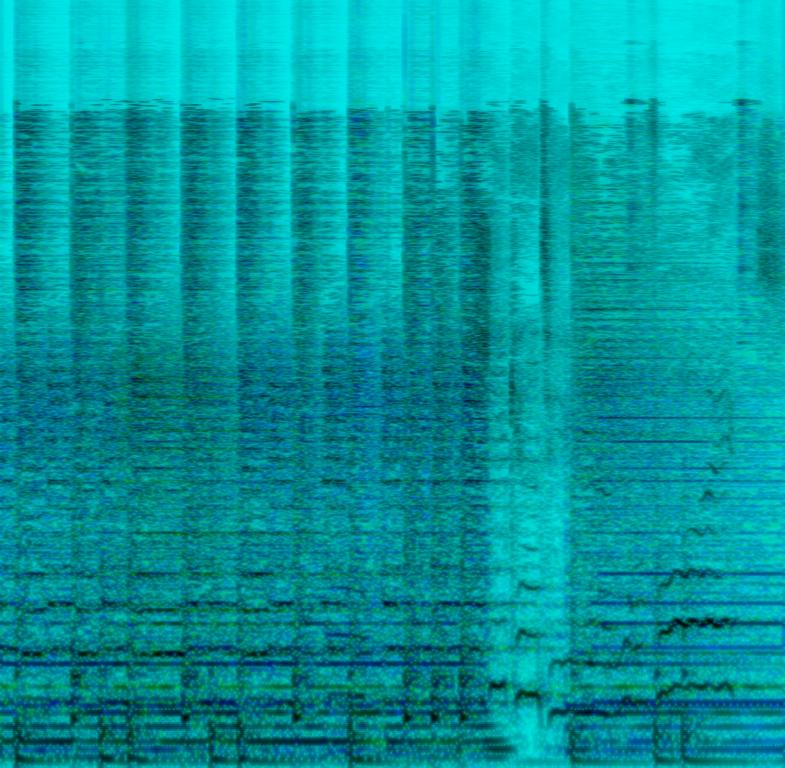
The low quality recording features a rock song that consists of a passionate female vocal singing over punchy kick and snare hits, shimmering hi hats, wide electric guitar melody and groovy bass guitar. It sounds energetic and addictive in the first half of the loop, while in the second part it's mellow and softer.